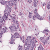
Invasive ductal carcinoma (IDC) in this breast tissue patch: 1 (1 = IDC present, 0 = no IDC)